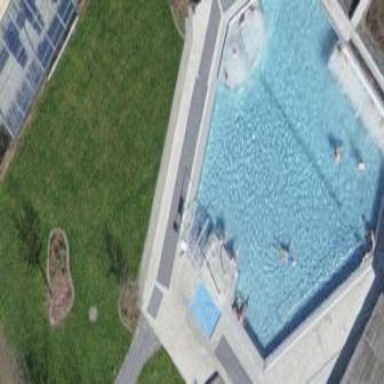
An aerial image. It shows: Swimming pool located in leisure land.